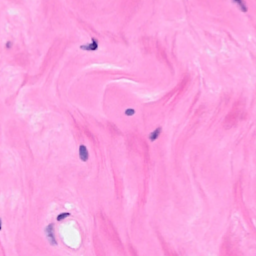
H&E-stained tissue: Breast